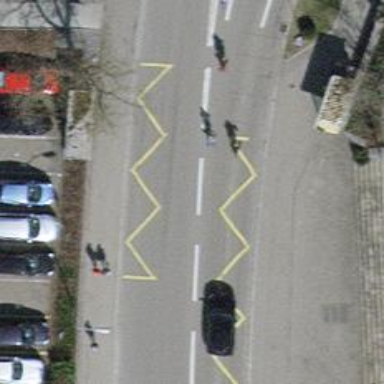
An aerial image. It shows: Public transport stop position.